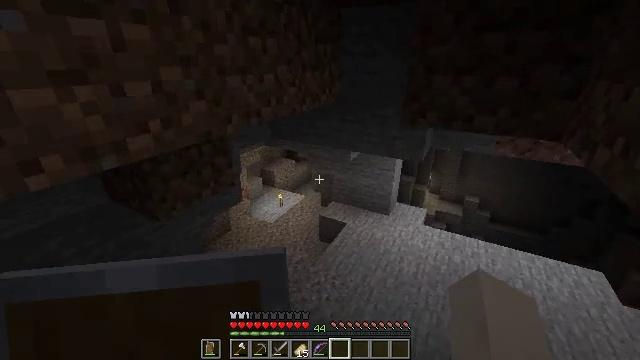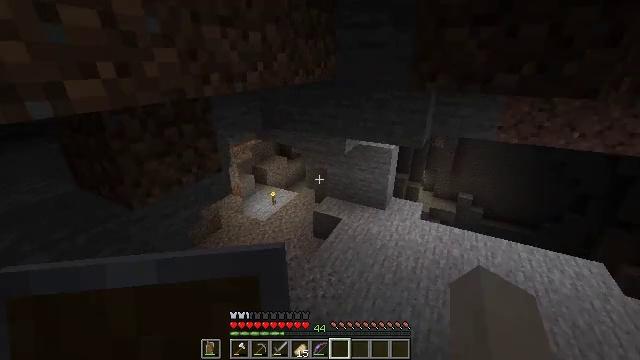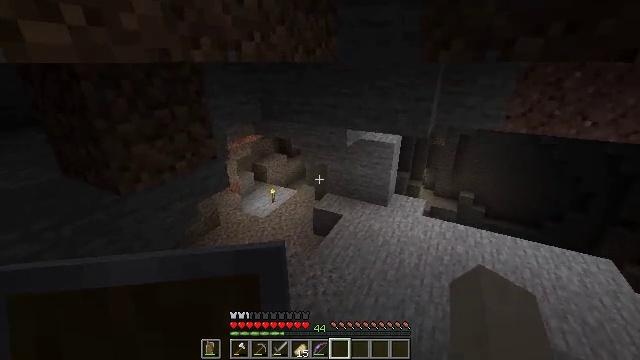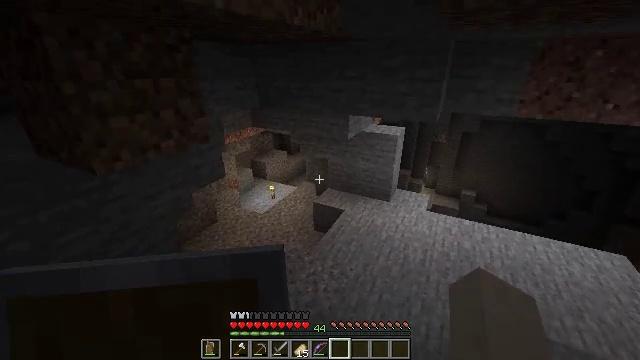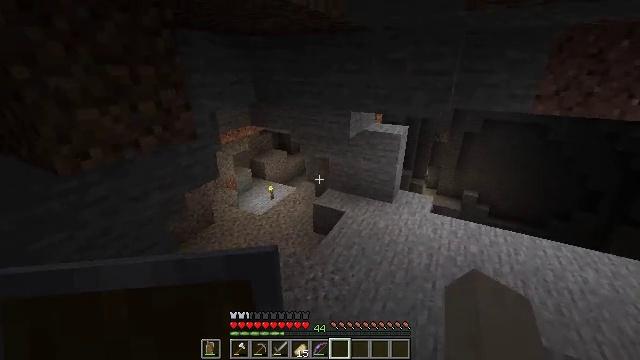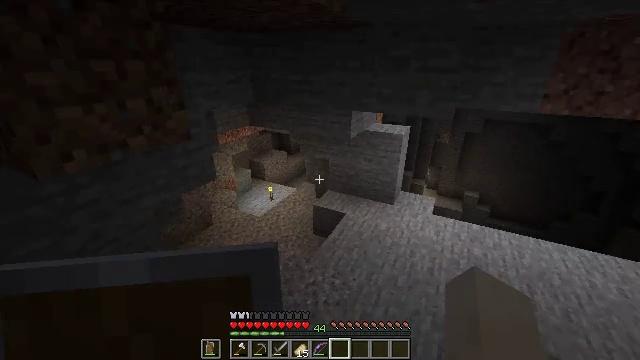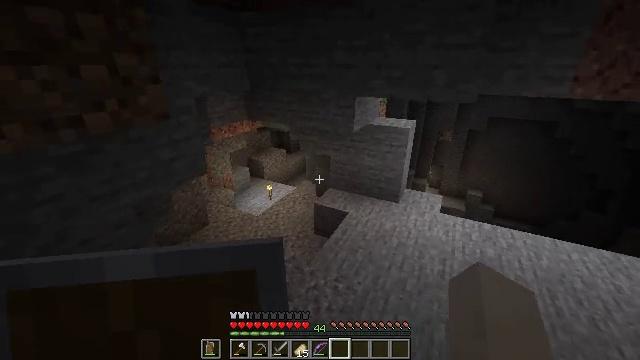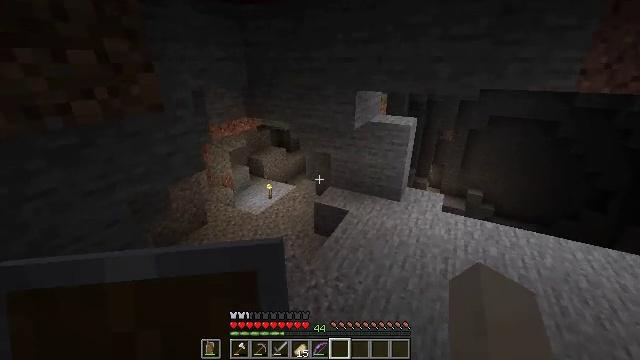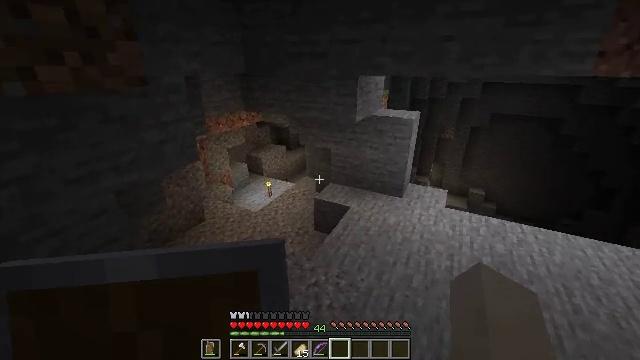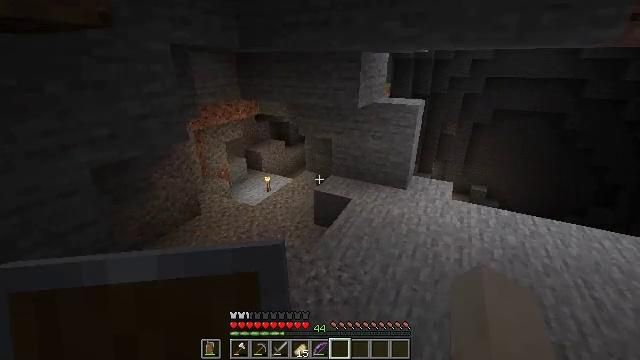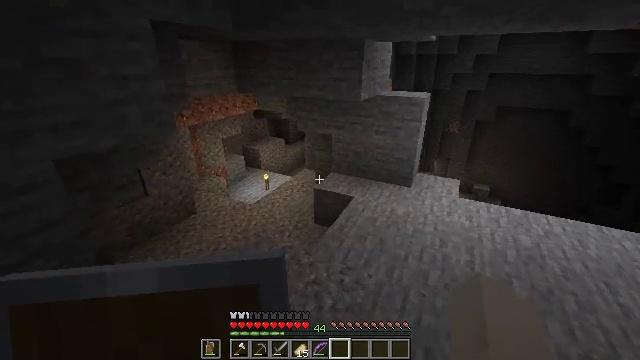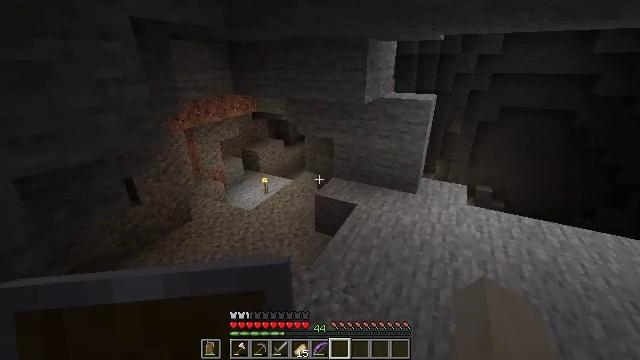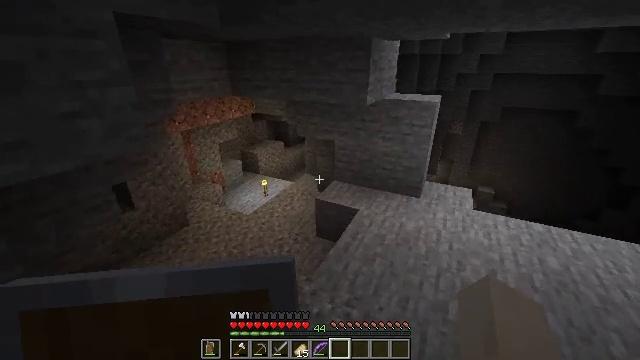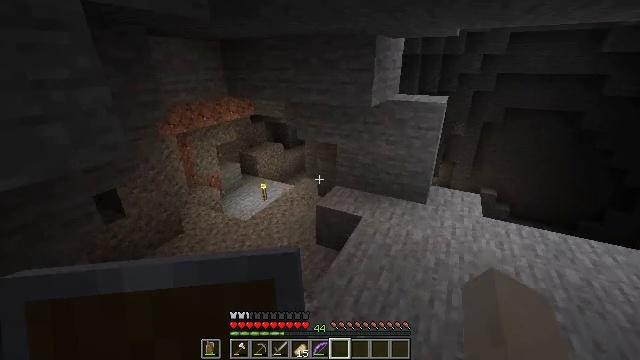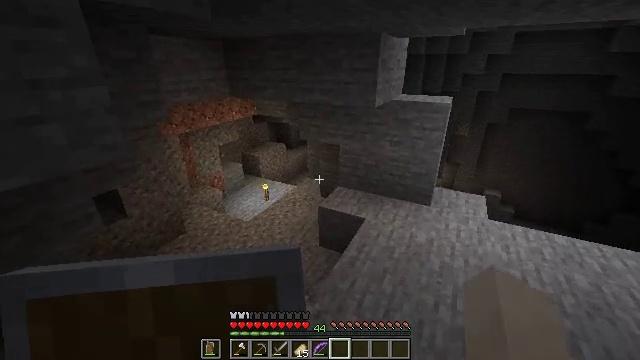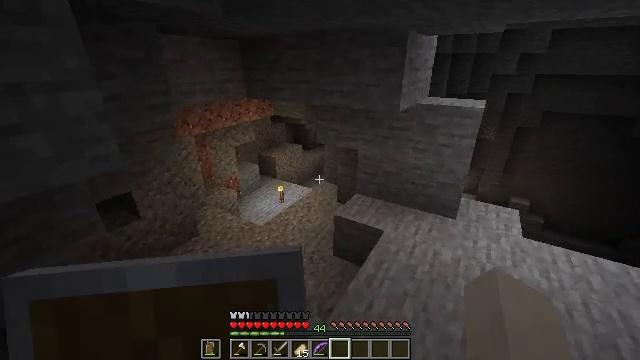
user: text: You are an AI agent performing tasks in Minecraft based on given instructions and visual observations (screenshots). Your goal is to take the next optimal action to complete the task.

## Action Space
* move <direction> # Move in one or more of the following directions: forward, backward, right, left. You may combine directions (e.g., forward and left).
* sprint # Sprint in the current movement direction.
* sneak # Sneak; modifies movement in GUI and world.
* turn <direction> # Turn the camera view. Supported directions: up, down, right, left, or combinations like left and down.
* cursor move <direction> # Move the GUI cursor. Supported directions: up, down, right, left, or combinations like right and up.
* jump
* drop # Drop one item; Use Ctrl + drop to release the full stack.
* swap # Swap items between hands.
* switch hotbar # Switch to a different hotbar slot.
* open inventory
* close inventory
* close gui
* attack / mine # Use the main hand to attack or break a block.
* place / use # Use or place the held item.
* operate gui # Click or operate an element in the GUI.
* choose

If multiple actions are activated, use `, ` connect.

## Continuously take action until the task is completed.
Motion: motion action
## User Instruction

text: Break the mob spawner.
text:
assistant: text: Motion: move forward, turn right
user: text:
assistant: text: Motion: move forward
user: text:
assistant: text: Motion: move forward
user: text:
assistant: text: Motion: move forward
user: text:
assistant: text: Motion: move forward
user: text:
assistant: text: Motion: move forward
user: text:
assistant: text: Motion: move forward
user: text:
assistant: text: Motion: move forward
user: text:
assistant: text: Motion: move forward
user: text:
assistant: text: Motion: move forward
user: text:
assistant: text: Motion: move forward
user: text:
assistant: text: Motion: move forward
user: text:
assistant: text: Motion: move forward
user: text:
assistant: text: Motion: move forward
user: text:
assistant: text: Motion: move forward, turn left
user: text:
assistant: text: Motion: move forward, turn left
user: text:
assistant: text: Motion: move forward
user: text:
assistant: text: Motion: move forward
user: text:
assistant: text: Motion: move forward, turn right
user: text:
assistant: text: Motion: move forward
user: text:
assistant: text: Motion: move forward
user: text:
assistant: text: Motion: move forward
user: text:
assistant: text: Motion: move forward
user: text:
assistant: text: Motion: move forward, turn left
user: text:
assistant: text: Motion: move forward
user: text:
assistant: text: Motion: move forward
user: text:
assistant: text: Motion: move forward
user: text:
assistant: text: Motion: move forward
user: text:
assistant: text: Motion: move forward
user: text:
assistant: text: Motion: move forward